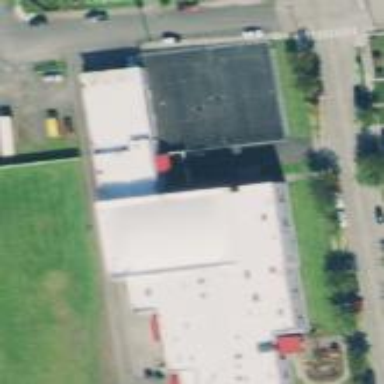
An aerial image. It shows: School building.